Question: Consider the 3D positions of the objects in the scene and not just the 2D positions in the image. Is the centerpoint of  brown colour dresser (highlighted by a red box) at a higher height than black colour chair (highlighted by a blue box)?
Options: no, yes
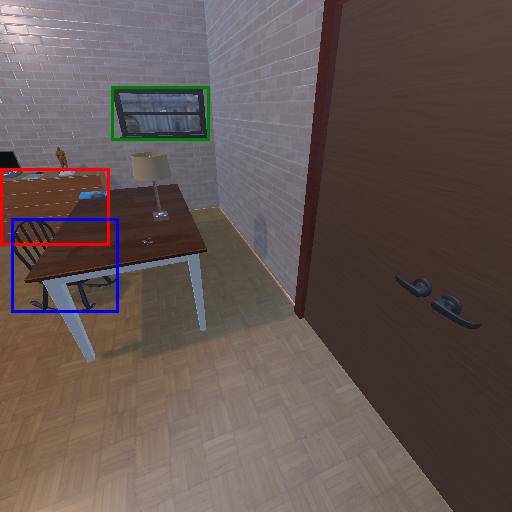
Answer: no